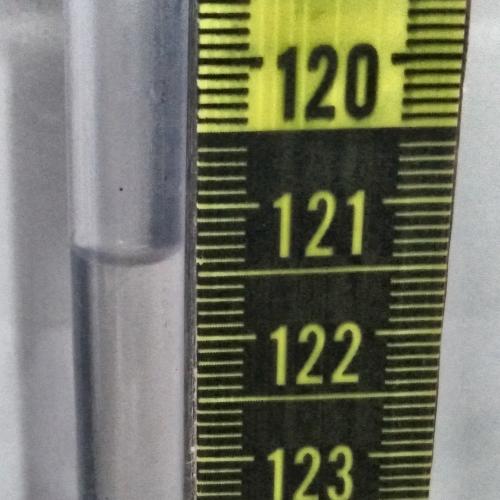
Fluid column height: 121.4 cm